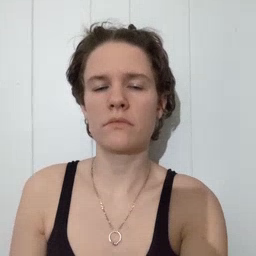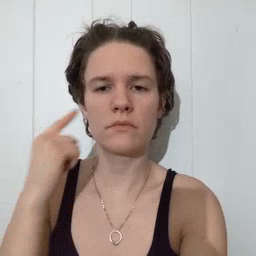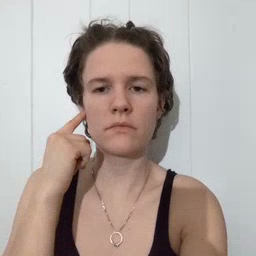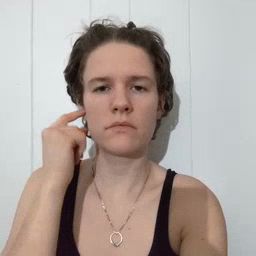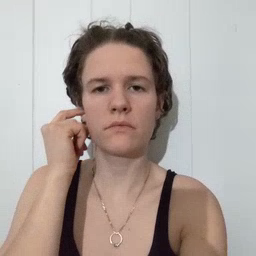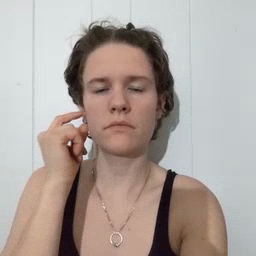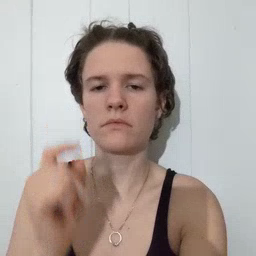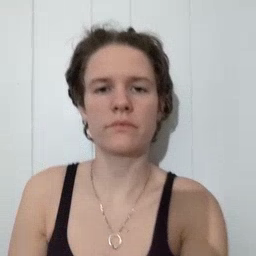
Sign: hear